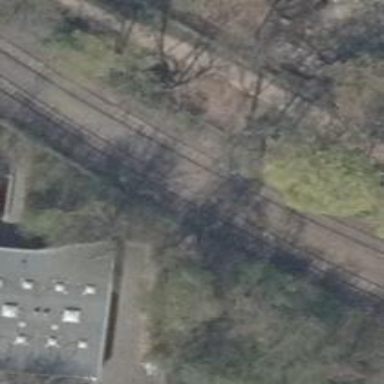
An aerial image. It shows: Historic railway spur service line.